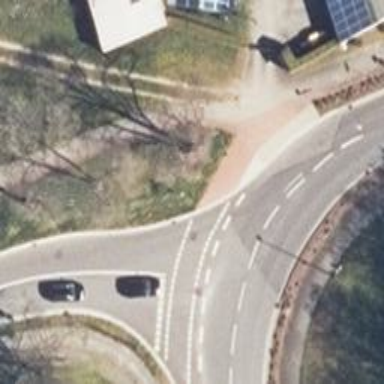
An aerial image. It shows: Cycleway.